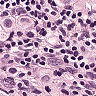
Metastatic tissue present: yes